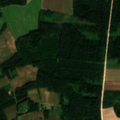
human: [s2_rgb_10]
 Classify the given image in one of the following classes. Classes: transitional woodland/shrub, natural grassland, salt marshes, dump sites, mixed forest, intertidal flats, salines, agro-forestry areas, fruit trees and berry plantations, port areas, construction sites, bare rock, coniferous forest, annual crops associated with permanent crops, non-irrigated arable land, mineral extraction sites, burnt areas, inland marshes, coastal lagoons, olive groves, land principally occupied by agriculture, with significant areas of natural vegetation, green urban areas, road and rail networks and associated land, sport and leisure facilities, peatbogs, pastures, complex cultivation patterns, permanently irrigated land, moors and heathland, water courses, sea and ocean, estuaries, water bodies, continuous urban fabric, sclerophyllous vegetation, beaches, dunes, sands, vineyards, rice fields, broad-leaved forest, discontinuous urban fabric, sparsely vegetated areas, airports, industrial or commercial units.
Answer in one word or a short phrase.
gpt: non-irrigated arable land, land principally occupied by agriculture, with significant areas of natural vegetation, coniferous forest, mixed forest, transitional woodland/shrub